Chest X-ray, PA view. Patient: 24 years old, sex M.
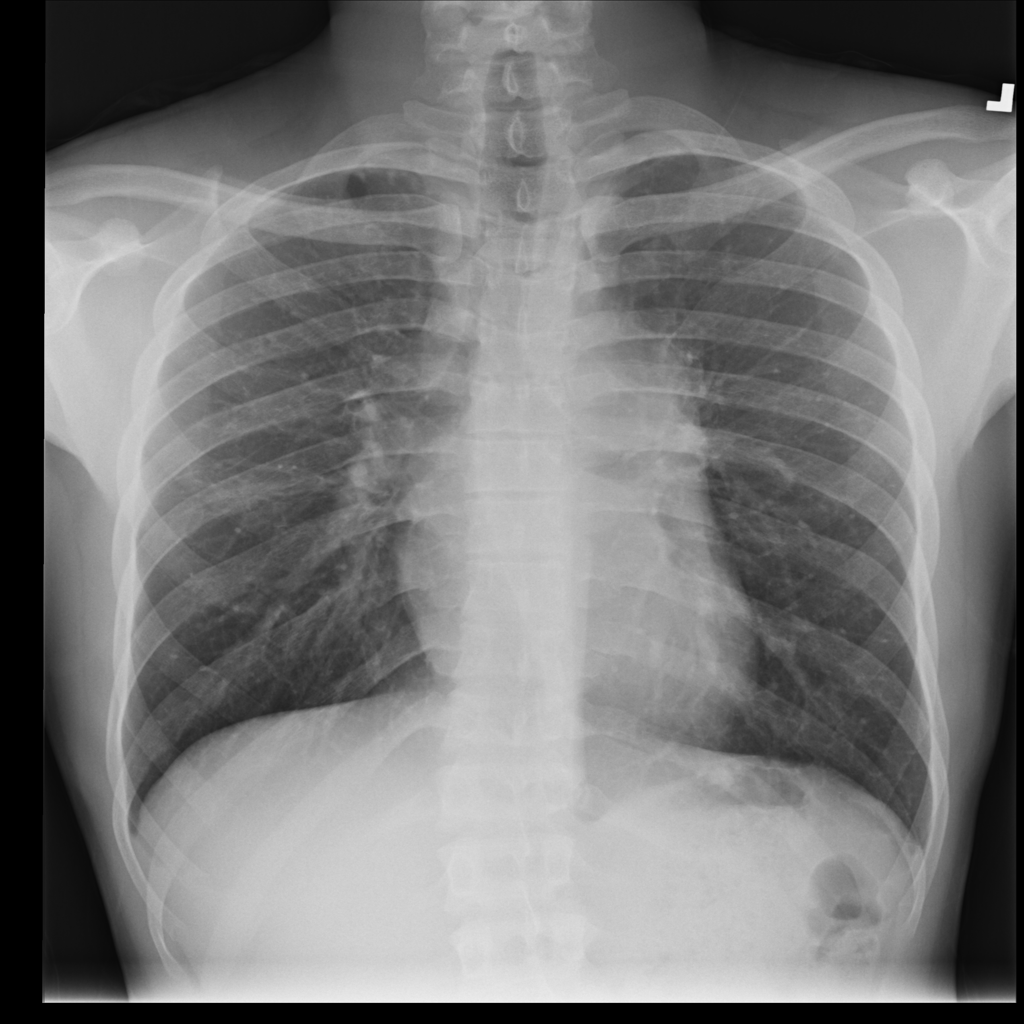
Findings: Fibrosis